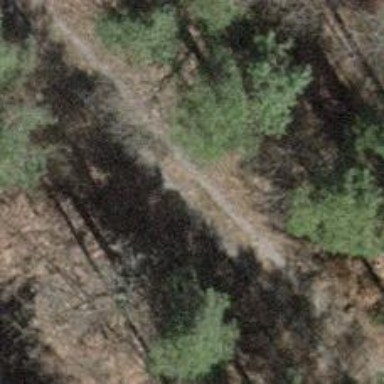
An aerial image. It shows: Compacted track road with grade3 tracktype.